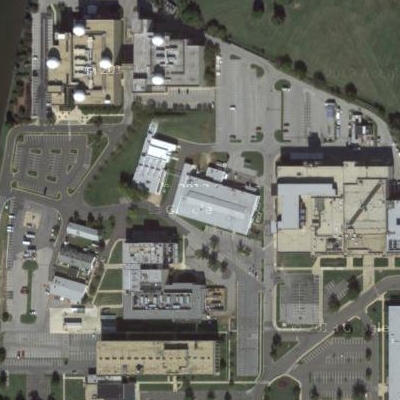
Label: Industry